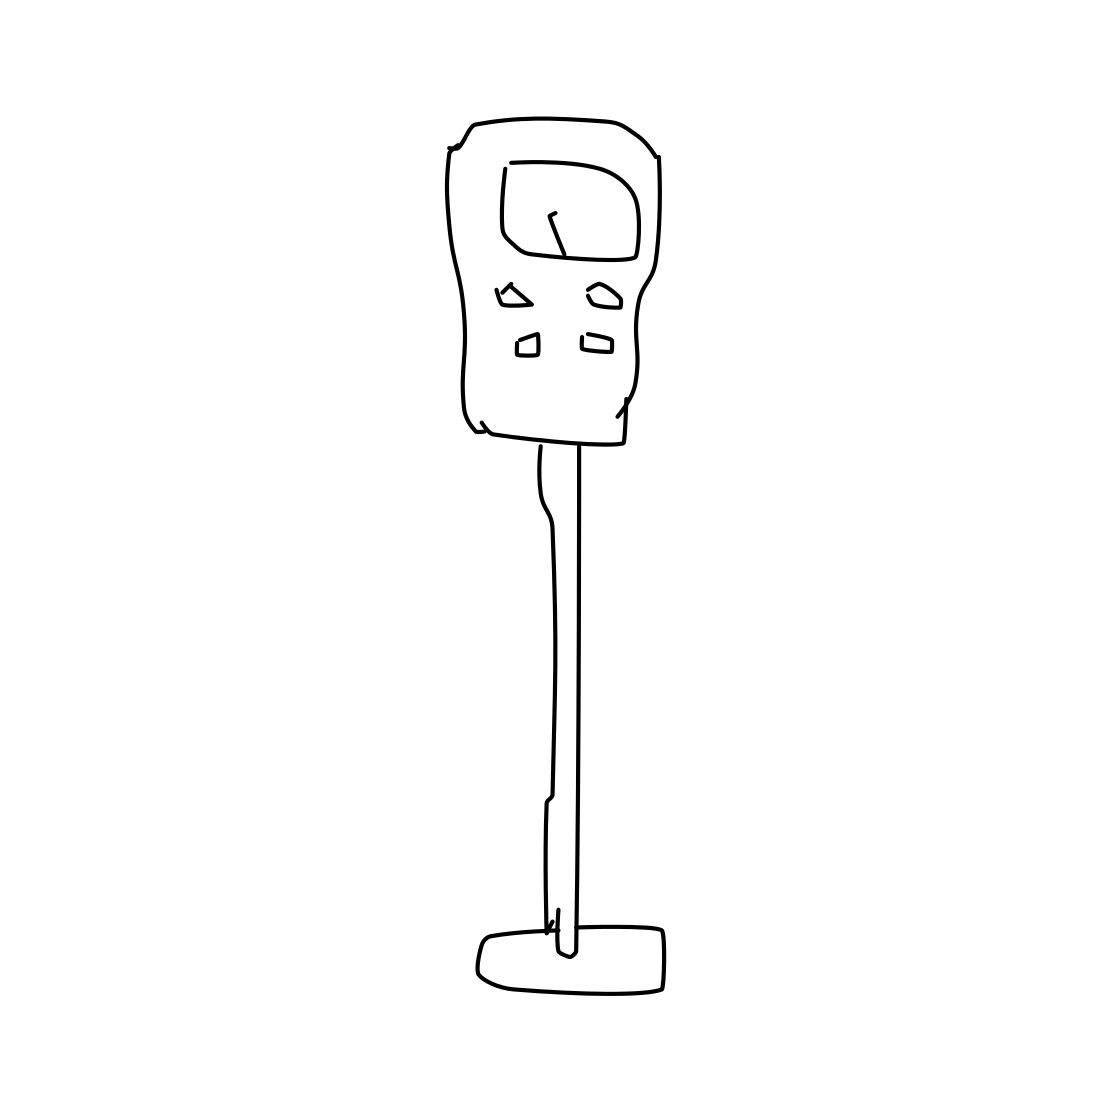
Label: parking meter